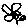
Label: flower